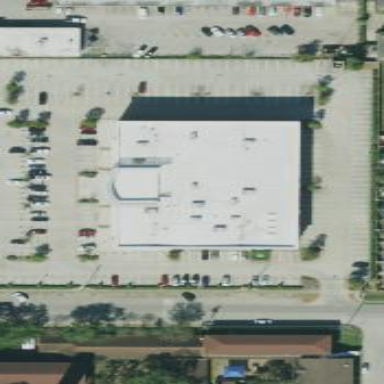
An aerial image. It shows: Building used as fitness center.